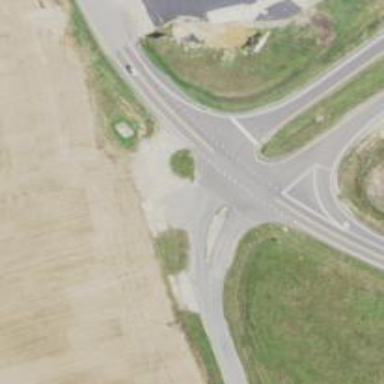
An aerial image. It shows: Stop road.